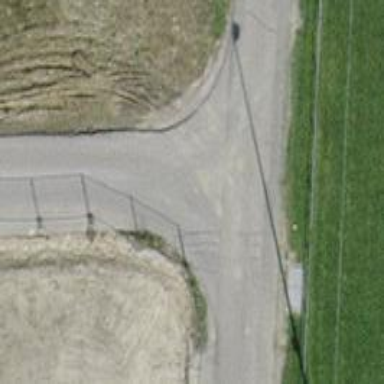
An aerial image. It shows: Unclassified road with asphalt surface. The road is graded as grade 2 tracktype.